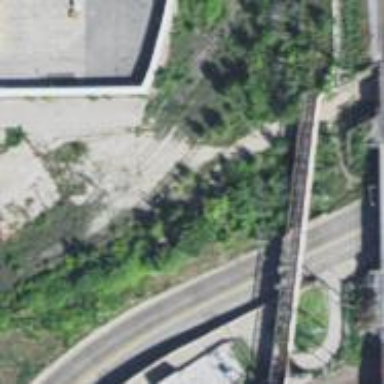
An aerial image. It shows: Abandoned railway.